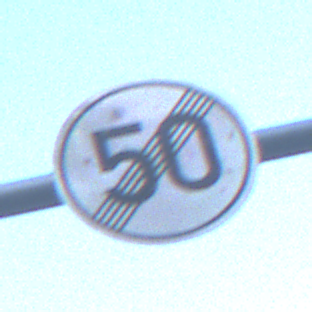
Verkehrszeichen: EndeGeschwindigkeit50
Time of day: SunriseSunset
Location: Outdoor (Urban)
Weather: PartlyCloudy
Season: NotSpecified
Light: Natural